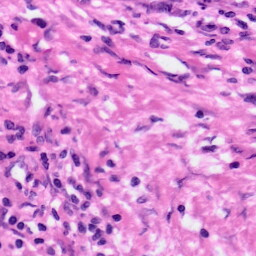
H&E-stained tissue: Pancreatic